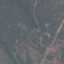
Label: HerbaceousVegetation